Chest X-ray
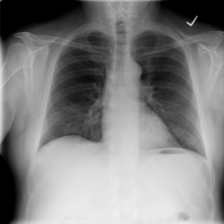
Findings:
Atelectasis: negative
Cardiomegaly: negative
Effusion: negative
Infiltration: negative
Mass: negative
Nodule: negative
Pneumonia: negative
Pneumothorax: negative
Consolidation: negative
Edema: negative
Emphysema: negative
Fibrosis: negative
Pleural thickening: negative
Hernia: negative